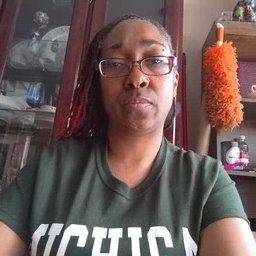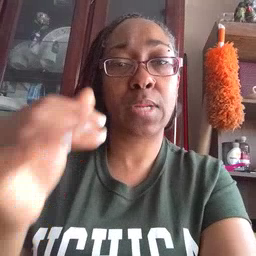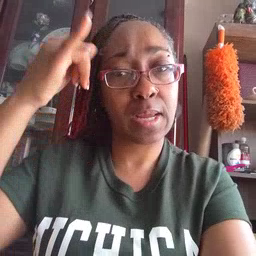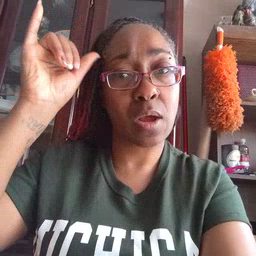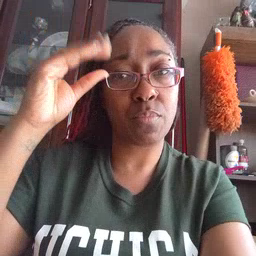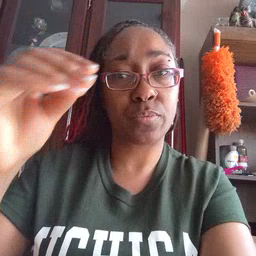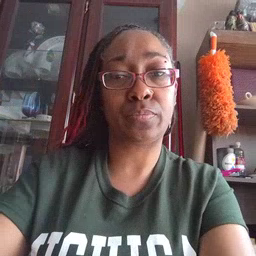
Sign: cowboy